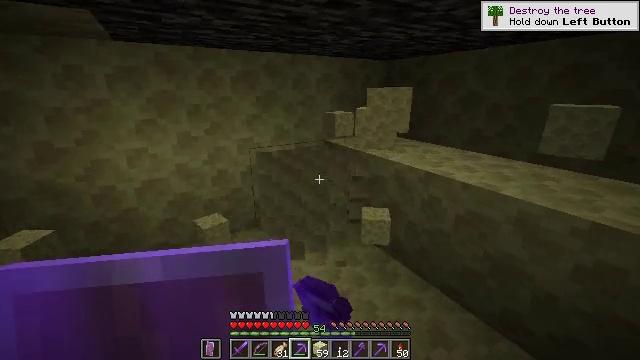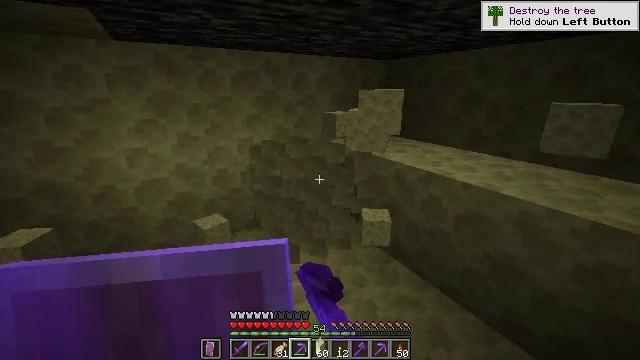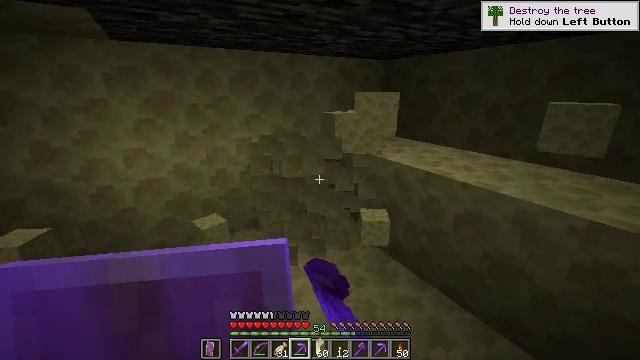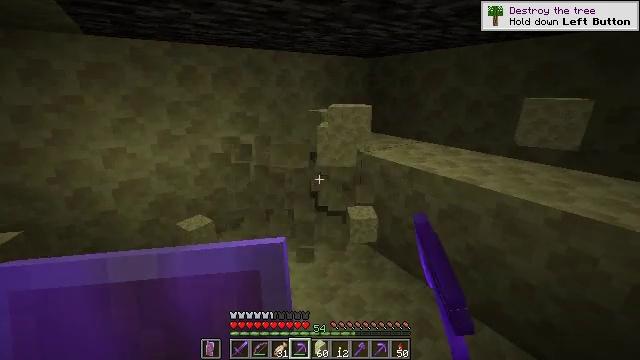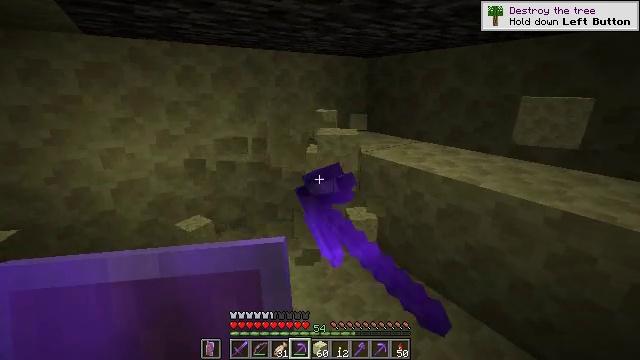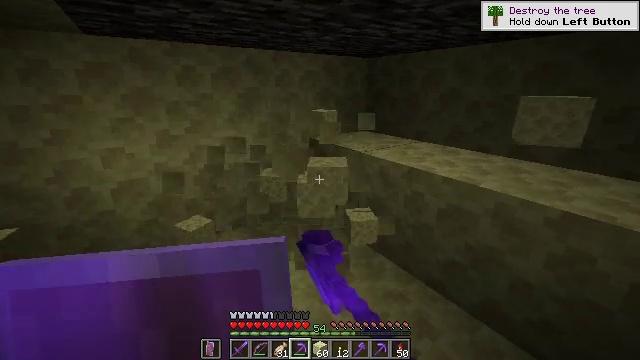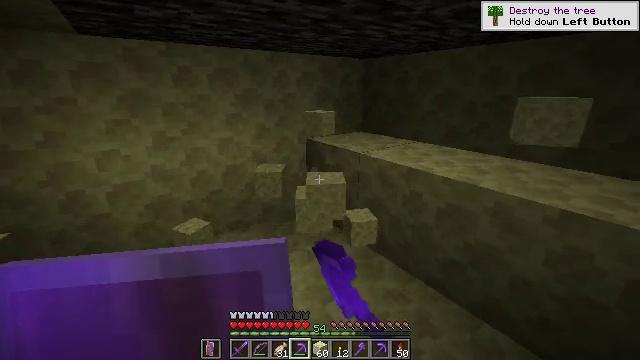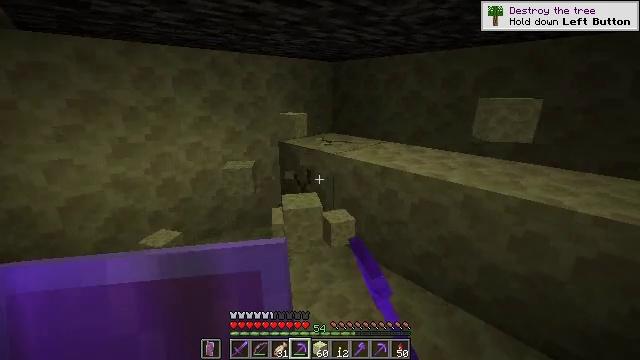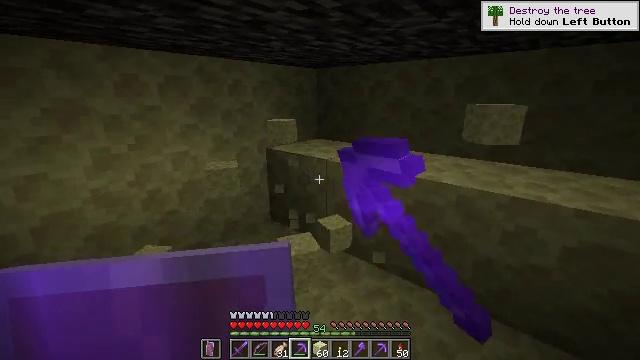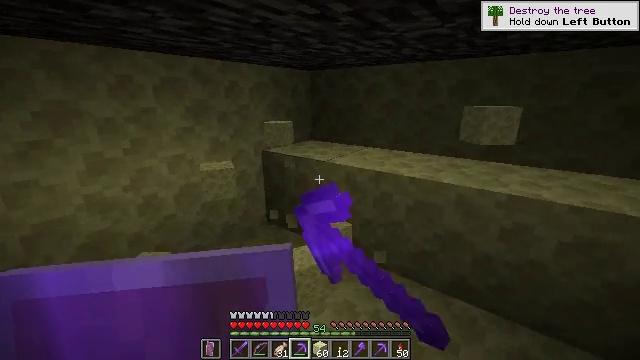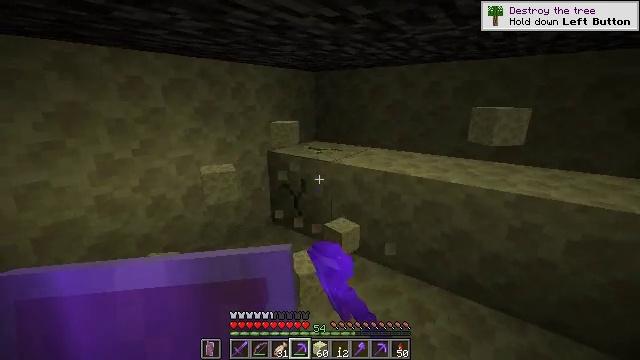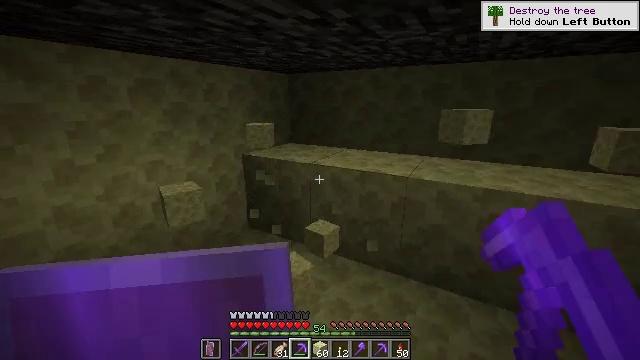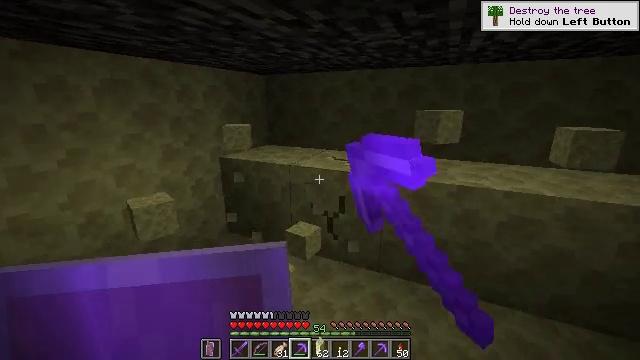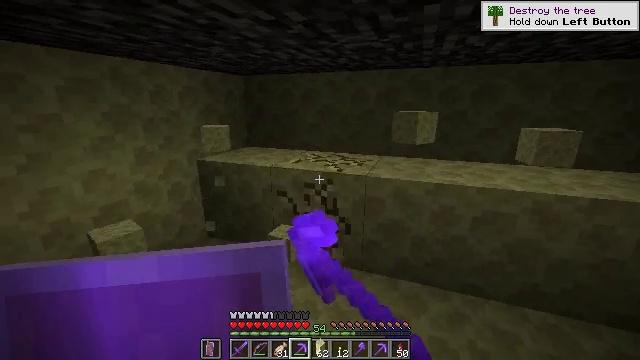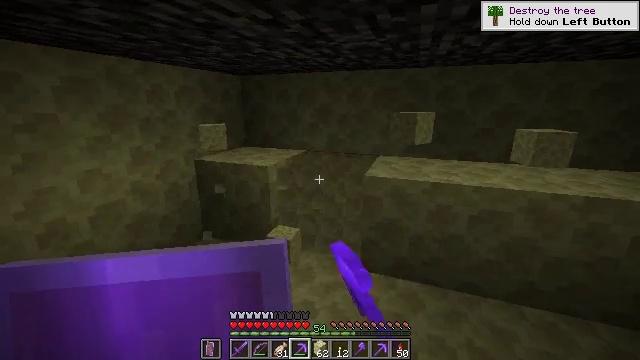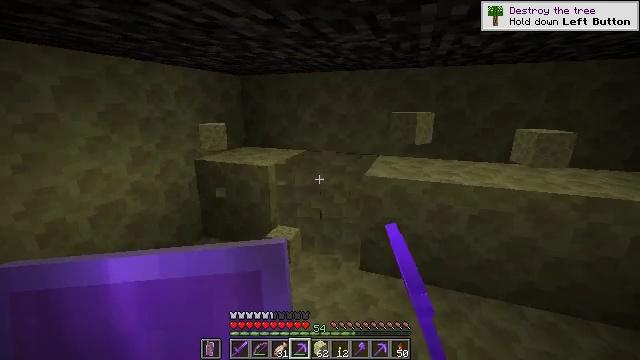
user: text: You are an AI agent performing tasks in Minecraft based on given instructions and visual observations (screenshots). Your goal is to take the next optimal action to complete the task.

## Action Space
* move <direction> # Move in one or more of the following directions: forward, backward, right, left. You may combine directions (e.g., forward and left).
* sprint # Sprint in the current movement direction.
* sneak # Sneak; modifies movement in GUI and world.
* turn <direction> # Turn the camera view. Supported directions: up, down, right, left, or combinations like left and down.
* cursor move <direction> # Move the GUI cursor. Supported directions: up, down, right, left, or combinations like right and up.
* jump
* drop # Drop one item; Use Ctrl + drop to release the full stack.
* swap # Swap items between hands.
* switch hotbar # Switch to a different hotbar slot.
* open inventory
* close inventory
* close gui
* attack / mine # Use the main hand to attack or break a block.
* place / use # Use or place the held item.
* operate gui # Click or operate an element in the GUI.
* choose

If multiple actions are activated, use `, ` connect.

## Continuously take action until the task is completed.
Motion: motion action
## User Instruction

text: Extract end stone with a pickaxe.
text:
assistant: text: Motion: attack / mine
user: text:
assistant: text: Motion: attack / mine
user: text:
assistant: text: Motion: turn right, attack / mine
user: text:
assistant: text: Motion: attack / mine
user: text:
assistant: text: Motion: attack / mine
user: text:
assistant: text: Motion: move left, turn right, attack / mine
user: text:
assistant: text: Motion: move left, turn right, attack / mine
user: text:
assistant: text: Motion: move left, turn right and up, attack / mine
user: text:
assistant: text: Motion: turn right, attack / mine
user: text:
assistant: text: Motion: attack / mine
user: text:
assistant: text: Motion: turn right, attack / mine
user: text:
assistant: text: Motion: turn right, attack / mine
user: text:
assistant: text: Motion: turn right, attack / mine
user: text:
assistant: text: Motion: attack / mine
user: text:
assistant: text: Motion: attack / mine
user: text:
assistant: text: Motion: attack / mine
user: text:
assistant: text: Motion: attack / mine
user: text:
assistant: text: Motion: attack / mine
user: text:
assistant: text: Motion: turn right, attack / mine
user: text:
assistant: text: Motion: turn right, attack / mine
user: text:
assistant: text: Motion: attack / mine
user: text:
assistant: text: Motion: turn left, attack / mine
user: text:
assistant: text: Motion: turn left, attack / mine
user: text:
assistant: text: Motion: turn left, attack / mine
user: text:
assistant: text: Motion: attack / mine
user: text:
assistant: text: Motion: attack / mine
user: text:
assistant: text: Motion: attack / mine
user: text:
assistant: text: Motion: attack / mine
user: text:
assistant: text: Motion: attack / mine
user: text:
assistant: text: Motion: attack / mine